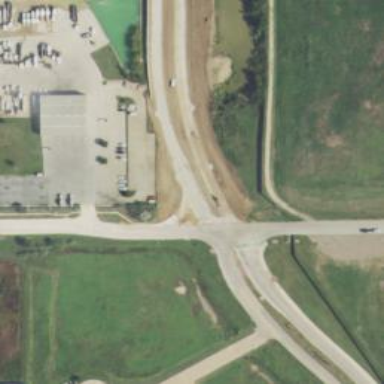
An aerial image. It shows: Secondary link road.